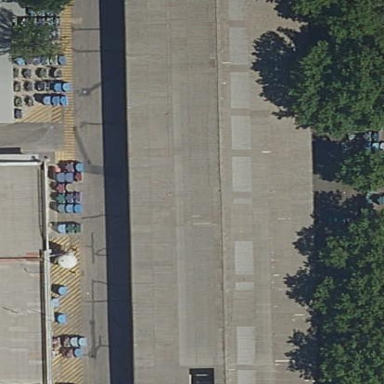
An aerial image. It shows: Industrial building.